Field crop: maize
Growth stage: 2
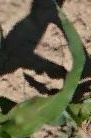
Species: maize